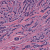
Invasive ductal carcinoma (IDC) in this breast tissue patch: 1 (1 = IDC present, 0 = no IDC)